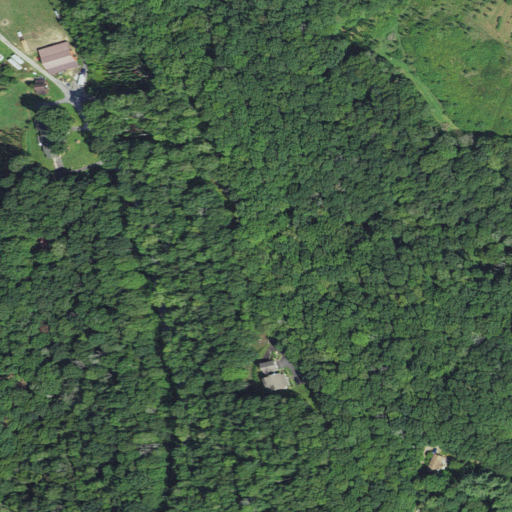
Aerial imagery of ridge(s) in North Carolina named Stover Ridge containing mixed forest, deciduous forest, open development, pasture, low intensity development, and medium intensity development